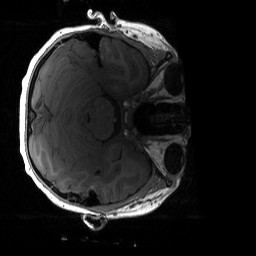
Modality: T1w
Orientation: axial
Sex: male
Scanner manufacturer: siemens
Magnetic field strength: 3 T
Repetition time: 1.9 s
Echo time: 0.00243 s